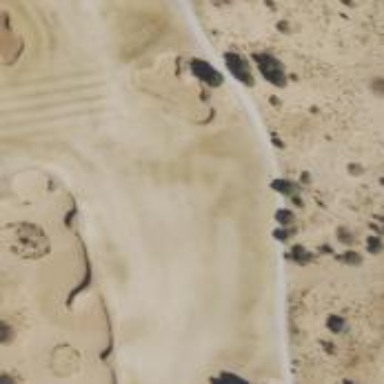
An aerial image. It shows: View of golf hole.